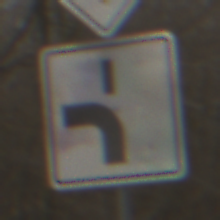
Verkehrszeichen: VerlaufVorfahrtsstrasse5
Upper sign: Vorfahrtsstrasse
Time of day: MorningAfternoon
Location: Outdoor (Nature)
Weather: PartlyCloudy
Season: Winter
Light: Natural